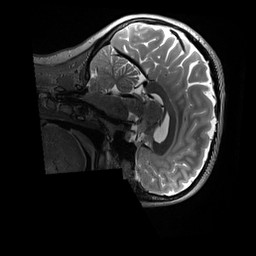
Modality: T2w
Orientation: sagittal
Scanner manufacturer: siemens
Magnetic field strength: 3 T
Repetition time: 3.2 s
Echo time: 0.564 s